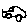
Label: car